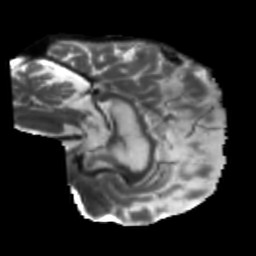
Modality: T2w
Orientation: sagittal
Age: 46
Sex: male
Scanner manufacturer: siemens
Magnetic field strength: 3 T
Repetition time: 5.47 s
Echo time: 0.0854 s